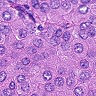
Metastatic tissue present: yes